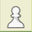
Piece: wP